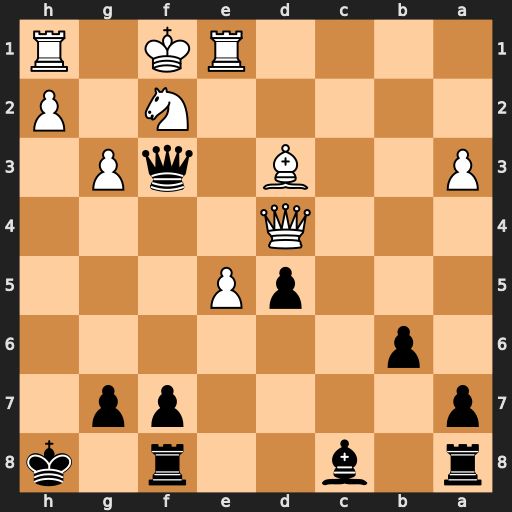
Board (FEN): r1b2r1k/p4pp1/1p6/3pP3/3Q4/P2B1qP1/5N1P/4RK1R
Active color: b
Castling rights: -
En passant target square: -
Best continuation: Bh3+ Kg1 Qg2#